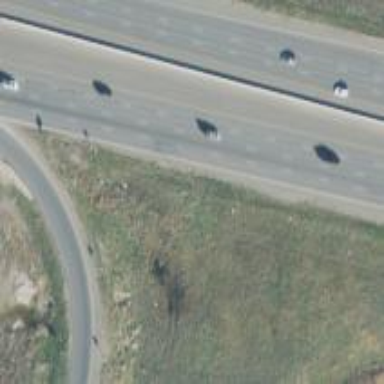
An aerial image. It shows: Asphalt motorway with expressway features.